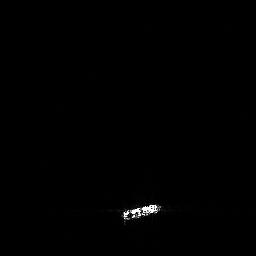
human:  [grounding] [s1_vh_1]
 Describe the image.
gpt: In the satellite image, there is  <ref>1 medium ship </ref> <box>[[45, 77, 64, 87, 0]]</box> located at bottom.